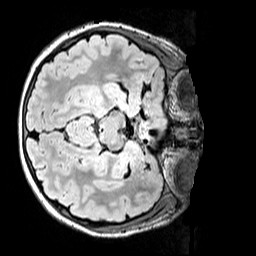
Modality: FLAIR
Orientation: axial
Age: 9
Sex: female
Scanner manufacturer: siemens
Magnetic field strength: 3 T
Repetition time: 5 s
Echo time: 0.388 s